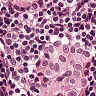
Metastatic tissue present: yes